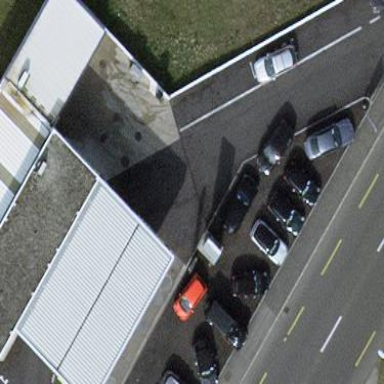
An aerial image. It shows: Car wash facility.